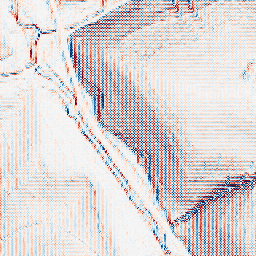
Category: wavelet
Decomposition family: wavelet_dwt
Decomposition parameters: wavelet: haar
level: 1
Upsampling method: cubic_mitchell
Upsampling parameters: scale: 8
Upsampling scale: 8